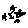
Label: star